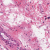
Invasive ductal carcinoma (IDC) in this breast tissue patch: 0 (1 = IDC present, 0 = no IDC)